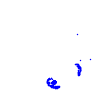
Particle: kaon